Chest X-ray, AP view. Patient: 60 years old, sex F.
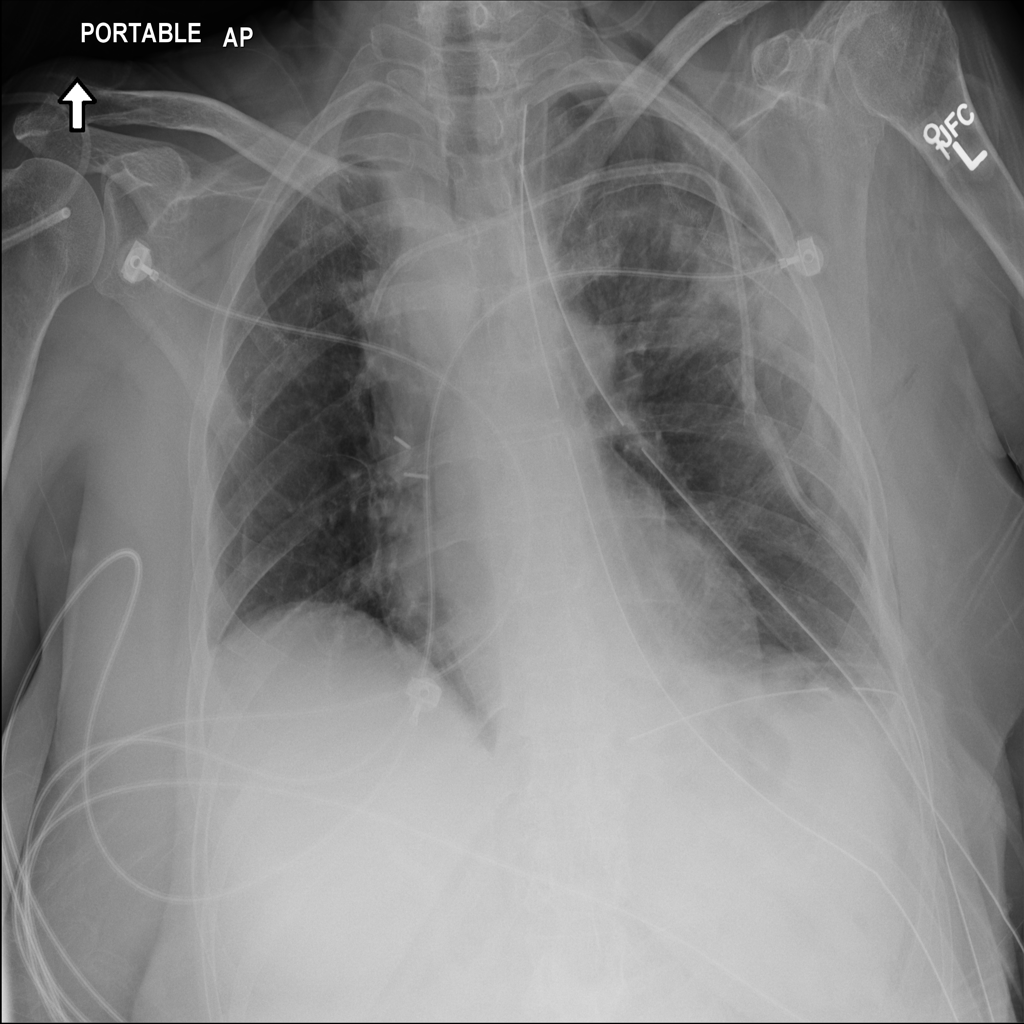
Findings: Effusion